Question: This is my hierarchy in the Unity scene:
- - -
I set the graphics to work perfectly in portrait mode with mobile device screens. But when I use the graphics on a tablet, or when I rotate the device, I have to enlarge the elements, and here the problem arises.
I can't find the correct way to expand the elements, I want many ScrollViews in the Vertical Layout Group, and I want to be able to scroll horizontally to view the texts inside, that's what I'm asking.
The question is convoluted and complex to explain, I explain it in three different ways (talking about the same thing, so they may seem similar), you choose which one is more understandable to you:
---
Explanation 1
The Vertical Layout Group expands autonomously, covering a large part of the screen.
The problem arises when I have to decide how to enlarge the ScrollView, I cannot use the anchors because they are replaced by the Vertical Layout Group, and I cannot use the "Control Child Size" and "Child Force Expand" option, because it would expand beyond the Vertical Layout Group, if the text component inside was longer, thus making the Scroll useless.
I want the ScrollView to expand only within the limits of the Vertical Layout Group, and therefore not be affected by the length of the internal text component (so that I can scroll it) (PS. I cannot use a Layout Element, because the text can vary both horizontally and vertically, and because the ScrollView is equipped with another Vertical Layout Group (I need it to manage the vertical development of the text, if it want to expand in height))
---
Explanation 2
I would like the ScrollView to expand horizontally until it touches the limits of the Vertical Layout Group.
This I would be able to do by enabling "Control Child Size" and "Child Force Expand".
However, I would like one more thing, which is that the ScrollView does not expand beyond the limits of the Vertical Layout Group. This problem is caused when the Text component (of variable size) will be longer than the length of the Vertical Layout Group.
I would therefore like the ScrollView to expand into the Vertical Layout Group, without being influenced by the size of the child.
---
Explanation 3
Trying to seem clearer, to enlarge the ScrollView to the limits of the VLG, I have to enable both "Control Child Size" and "Child Force Expand" (I can't use anchors, because it's the same VLG that replaces them with its own), but putting "Control Child Size", if the child Text were to be longer than the VLG, it would make the ScrollView enlarge (and I don't want this to happen! otherwise the ScrollView, if it were as long as its component, would make no sense! I want that the ScrollView stretch to the limits of the VLG, but don't exceed them!)

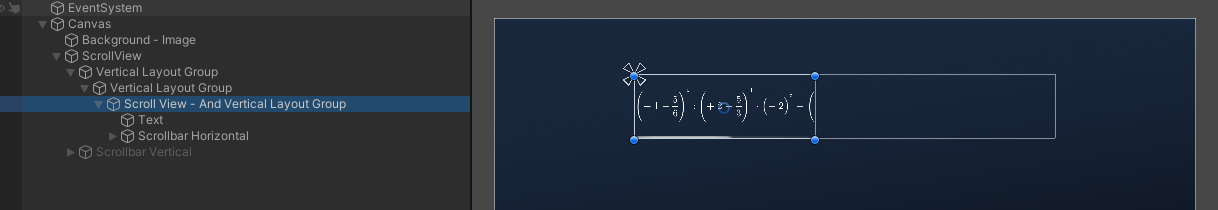
Answer: Enabling "Control Child Size" and "Child Force Expand" in the VLG made the ScrollView dependent on the length of the child. However, by also enabling "Control Child Size" in an additional VLG in the ScrollView, the problem vanished. In practice, the ScrollView stops depending on the child, so it is it who controls, instead of being controlled.